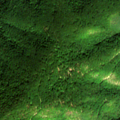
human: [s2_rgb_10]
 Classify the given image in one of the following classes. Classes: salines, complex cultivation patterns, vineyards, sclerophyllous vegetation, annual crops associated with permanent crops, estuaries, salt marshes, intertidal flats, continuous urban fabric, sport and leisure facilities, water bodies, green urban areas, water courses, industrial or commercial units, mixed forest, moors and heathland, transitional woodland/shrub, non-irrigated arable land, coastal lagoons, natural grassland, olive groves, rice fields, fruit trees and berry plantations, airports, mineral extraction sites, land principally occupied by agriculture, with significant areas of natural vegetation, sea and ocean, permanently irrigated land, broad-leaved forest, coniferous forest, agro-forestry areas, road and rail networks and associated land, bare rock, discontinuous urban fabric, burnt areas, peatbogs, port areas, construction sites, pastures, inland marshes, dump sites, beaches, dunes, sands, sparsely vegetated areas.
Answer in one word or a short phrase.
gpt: broad-leaved forest